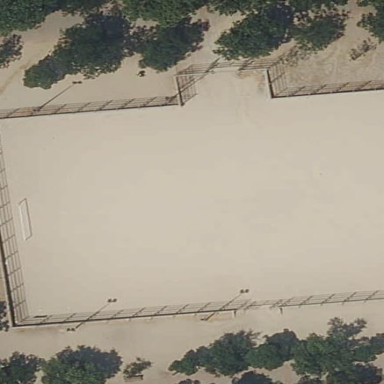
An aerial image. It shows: Soccer pitch for leisure land activities.